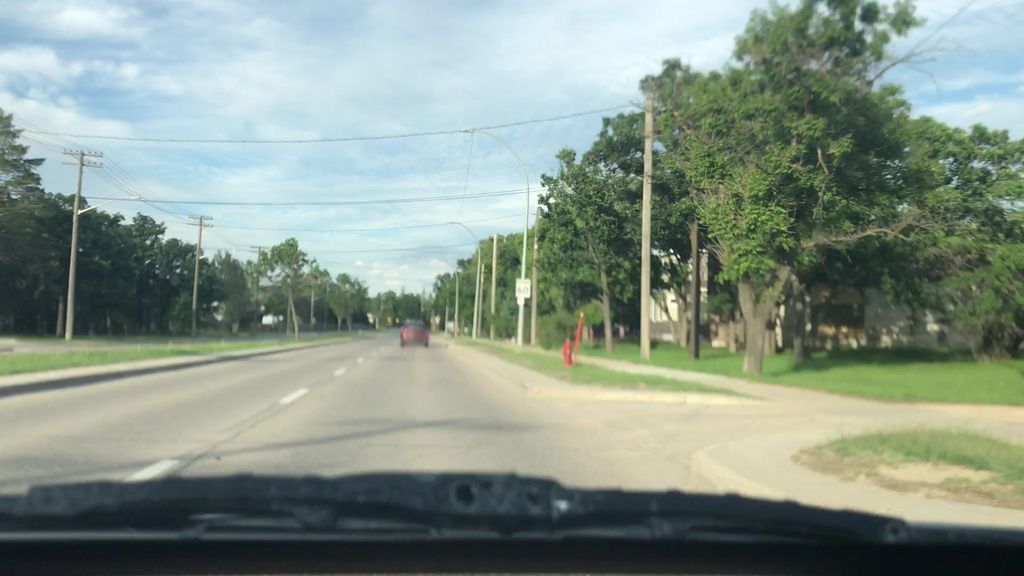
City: winnipeg